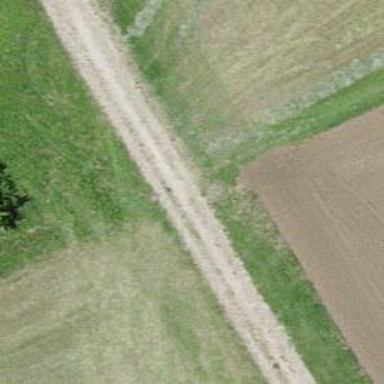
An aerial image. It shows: Gravel track with grade 4 quality.